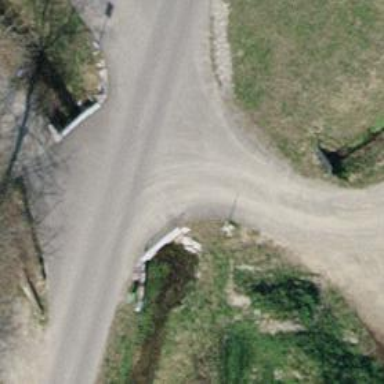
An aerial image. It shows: Culvert tunnel passing through ditch.